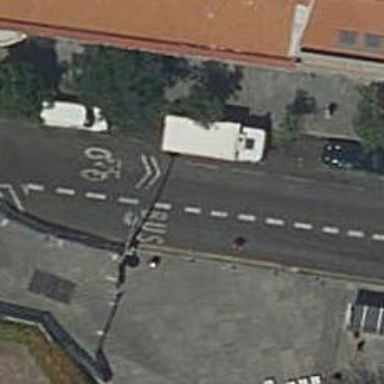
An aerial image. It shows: Tertiary road with asphalt surface. There is shared lane for cyclists.